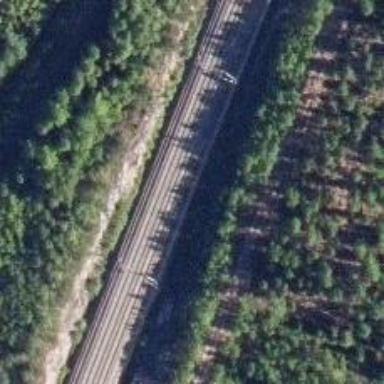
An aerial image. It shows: Railway with continuous electrified contact line.